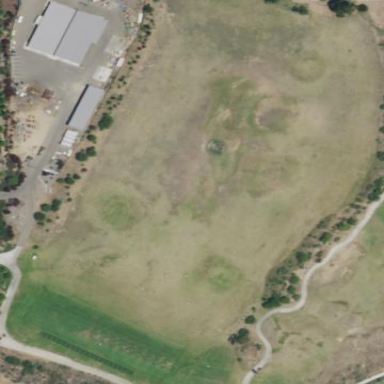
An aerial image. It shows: Grassy area used as driving range for golf.